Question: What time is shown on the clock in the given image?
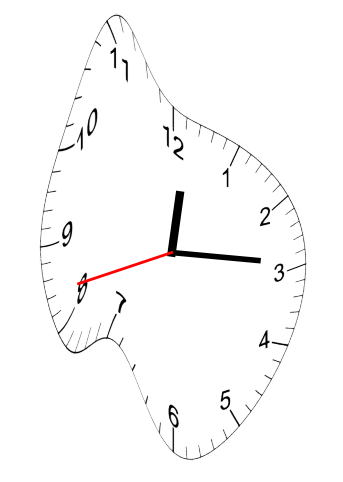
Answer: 12:14:42